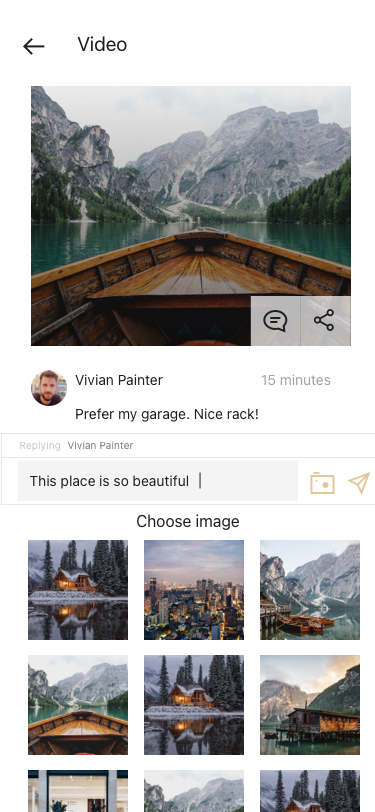
Text in this UI design:
Vivian Painter
Prefer my garage. Nice rack!
15 minutes
Like
Reply
Choose image
This place is so beautiful
Replying
Vivian Painter
Video
This place is so beautiful
Replying
Vivian Painter